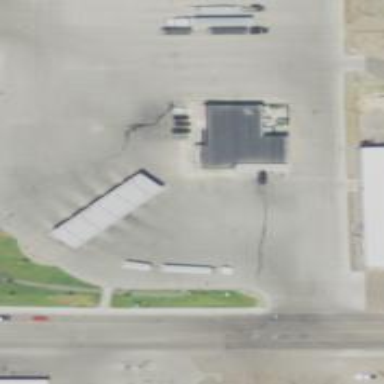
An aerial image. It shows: Convenience shop.